Milling tool wear sample.
Tool blade image: 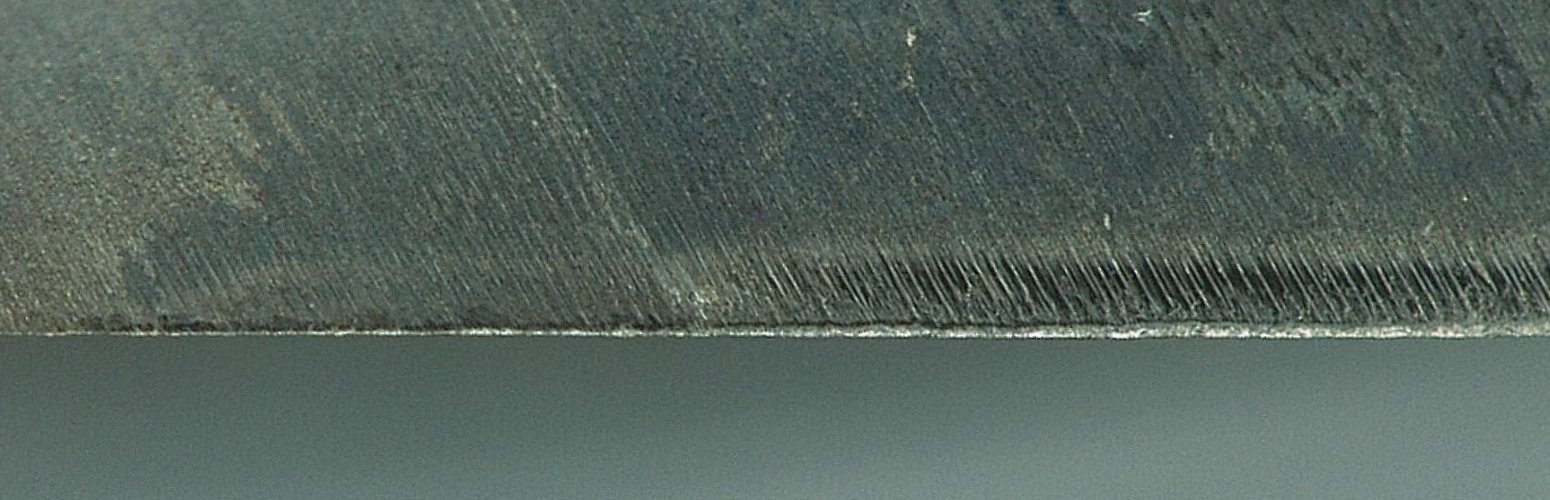
Chip image: 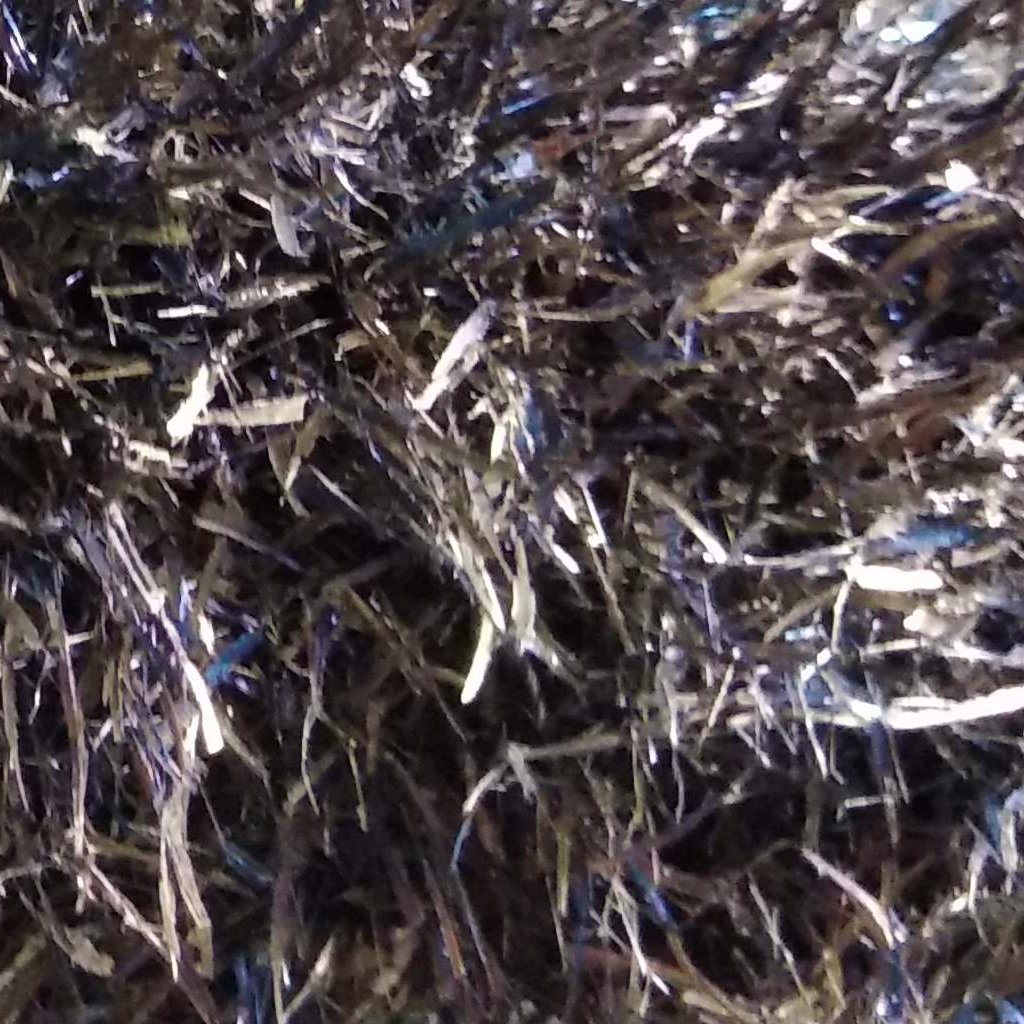
Workpiece image: 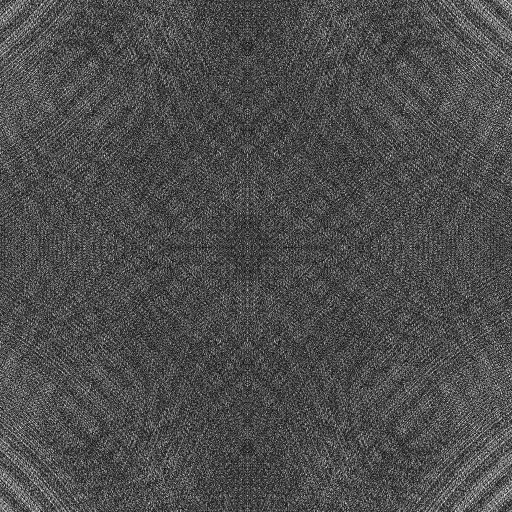
Tool wear state: sharp
Gaps: 0
Flank wear: 35.51
Overhang: 6.44
Force-signal Mel-spectrograms (X, Y, Z axes): 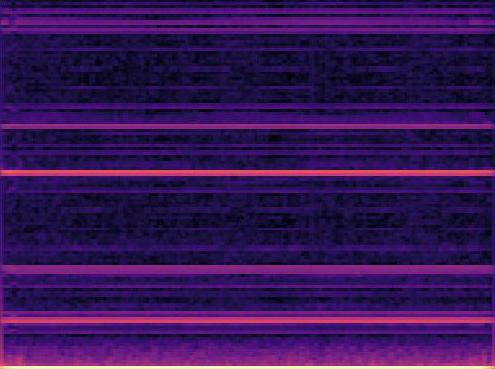 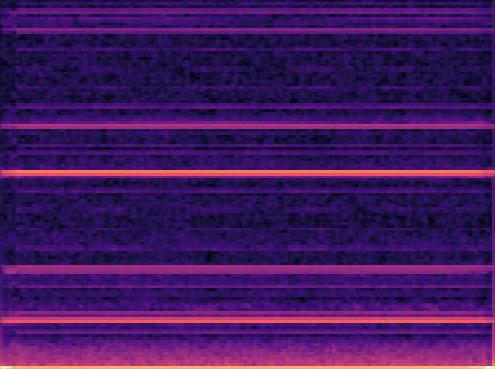 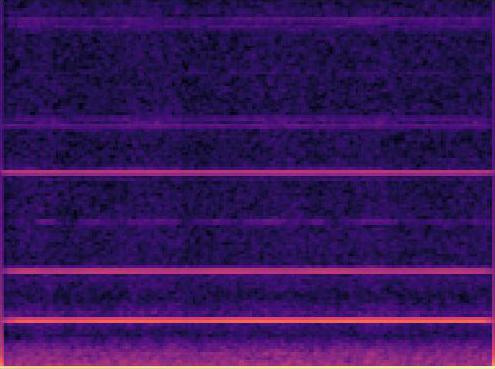
Force-signal scalograms (X, Y, Z axes): 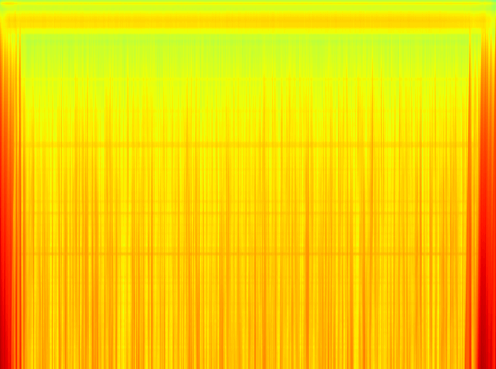 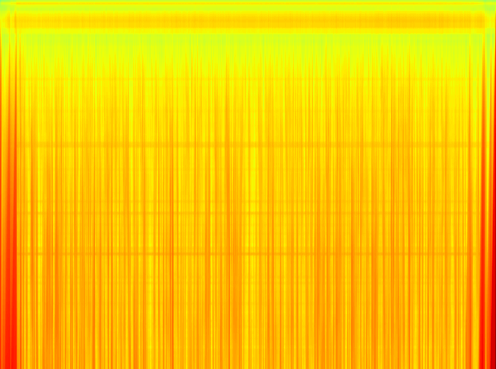 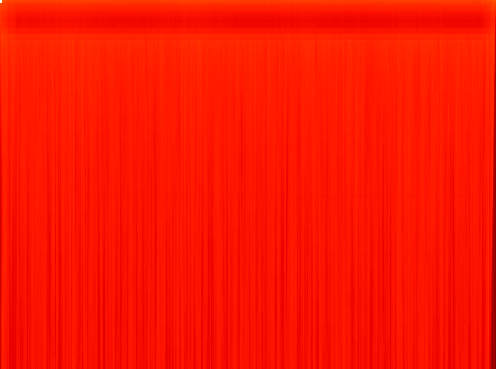
Force phase: initial_break_in_wear